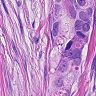
Metastatic tissue present: yes